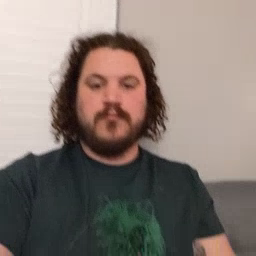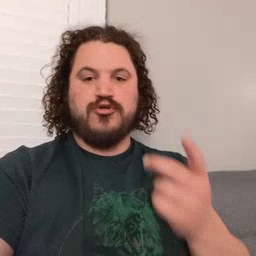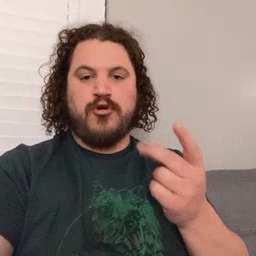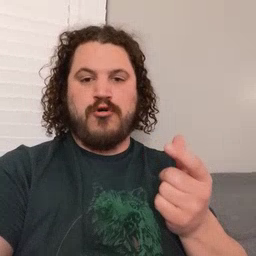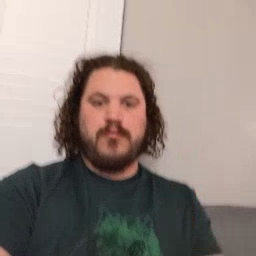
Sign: dog